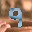
Label: 9